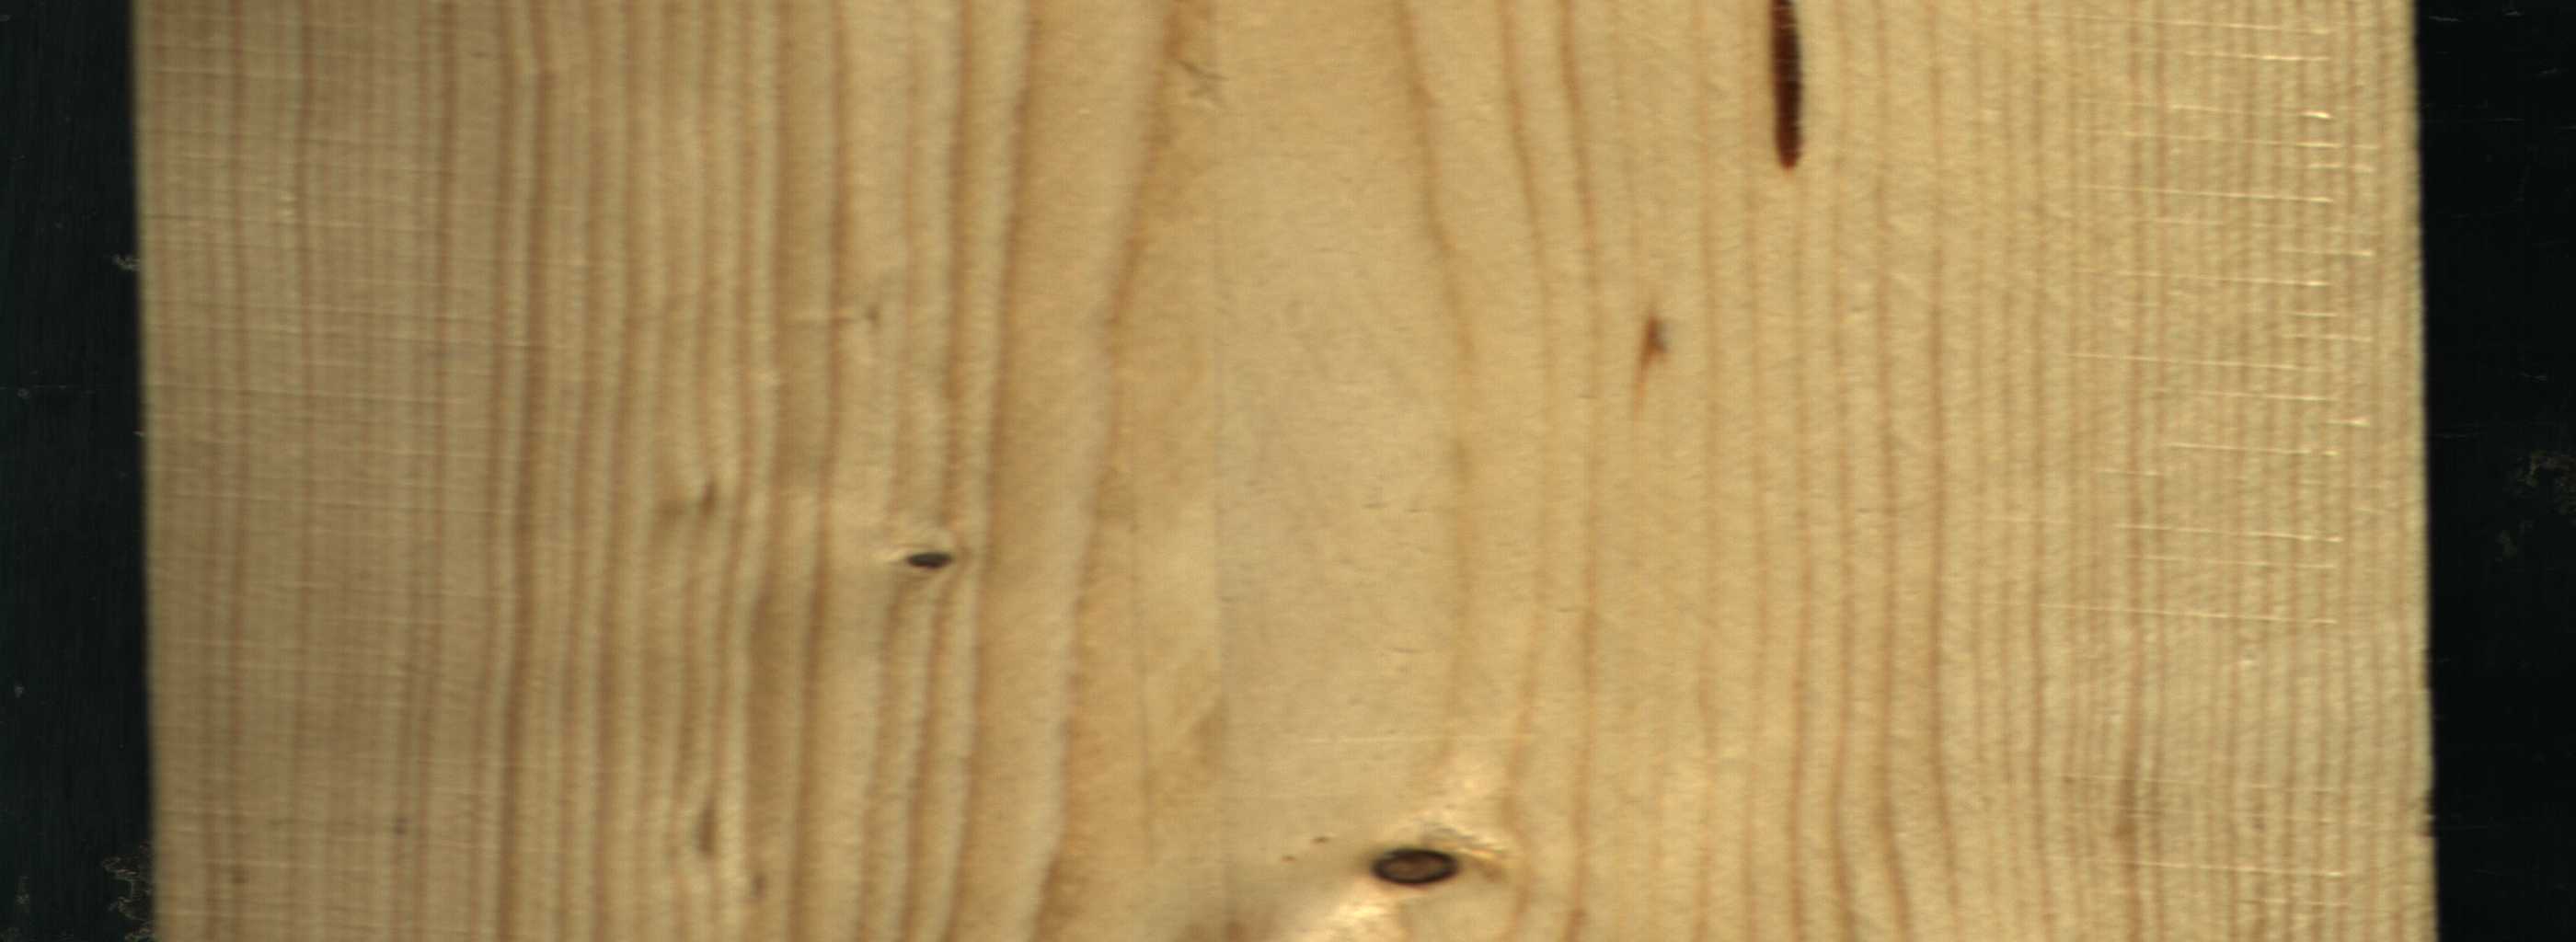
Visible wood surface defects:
resin
Dead_Knot
Dead_Knot